Question: I'm trying to solve my problem for 2 days now but without any success.
The problem is: when I set BulletSpan to text and then display it in EditText everything works fine until I start typing in another text. When the text is wrapped at the end of the screen, the indentation works but the cursor is pointing off the actual position and also some characters from previous line are added after the cursor. To better illustrate this problem see the attached image.

Also is worth mentioning that this happen only when I type in text, when I'm setting the text in the source and the text is too long to be only on one line the wrapping works fine and no extra characters are added nor the cursor position is wrong.
Also I tried LeadingMarginSpan.Standart and the behaviour was the same.
In code I'm setting the start mark:
'''
private void handleListStart(SpannableStringBuilder text) {
int len = text.length();
text.setSpan(new ListItem(), len, len, Spannable.SPAN_MARK_MARK);
}
'''
Then setting the span:
'''
private void handleListEnd(SpannableStringBuilder text) {
int len = text.length();
Object obj = getLast(text, ListItem.class);
int where = text.getSpanStart(obj);
text.removeSpan(obj);
if (where != len) {
text.setSpan(new BulletSpan(listIndent * 15), where, len, Spanned.SPAN_INCLUSIVE_EXCLUSIVE);
}
}
'''
I'm getting the data from xml file.
Thanks for any help
EDIT:
I forget to add that I have tried this on Android 4.1 and 4.4 and both behaved the same
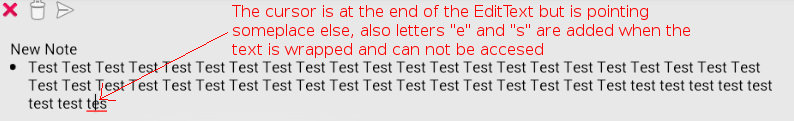
Answer: This issue happens when your bulletspan-style characters come to a new line.
You can listen when the lines increase, then you can clear the bulletspan and set a new bulletspan again.
The solutiion above works perfectly for me.